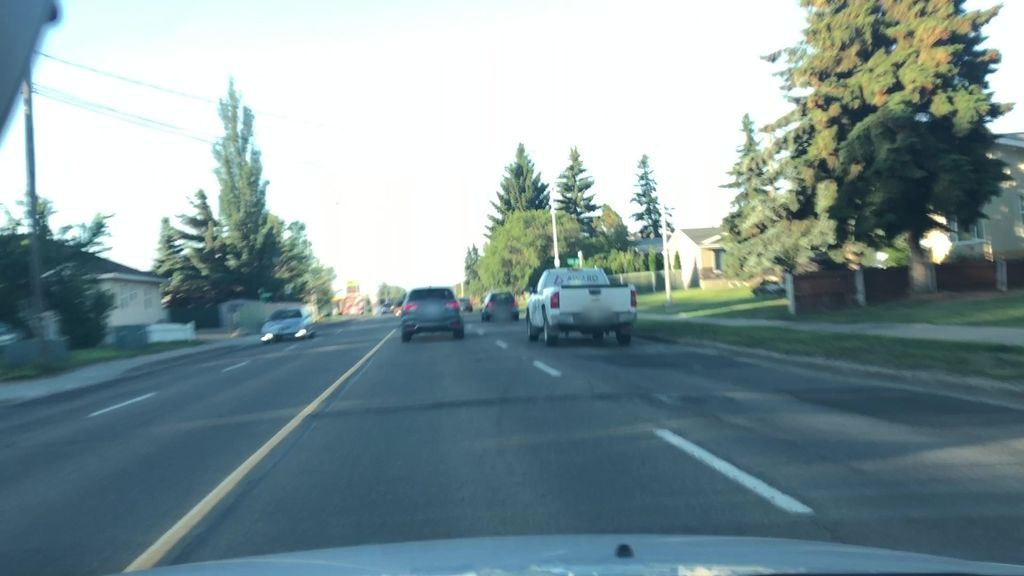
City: edmonton